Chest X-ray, AP view. Patient: 42 years old, sex F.
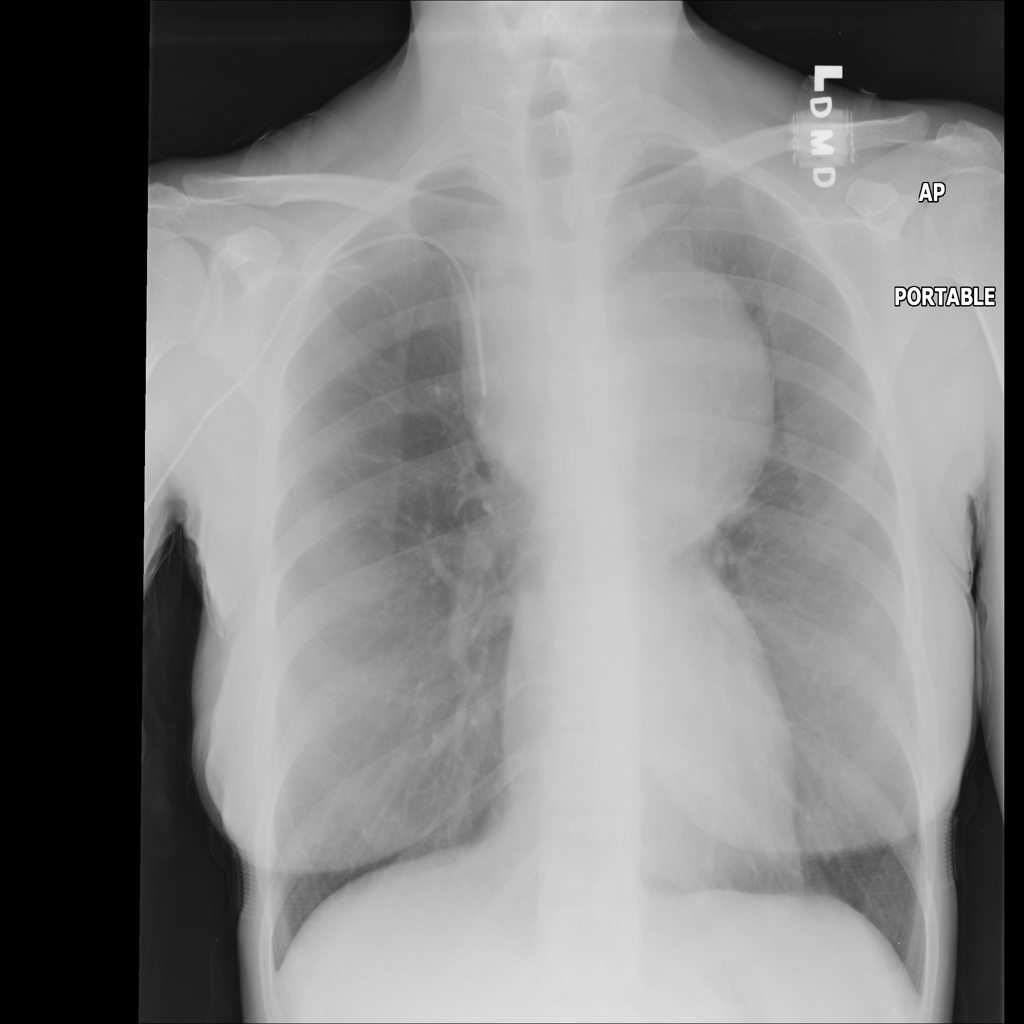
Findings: Mass